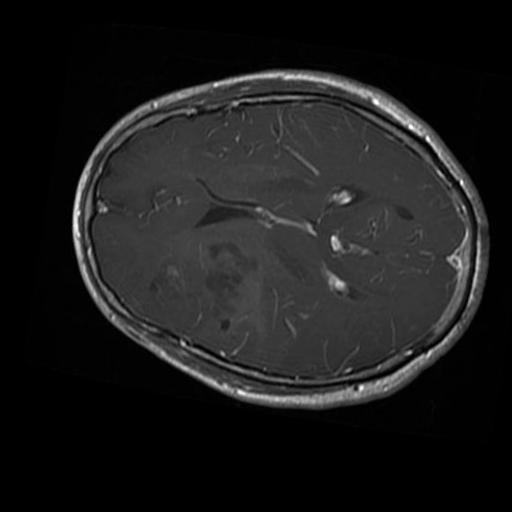
Label: brain_glioma